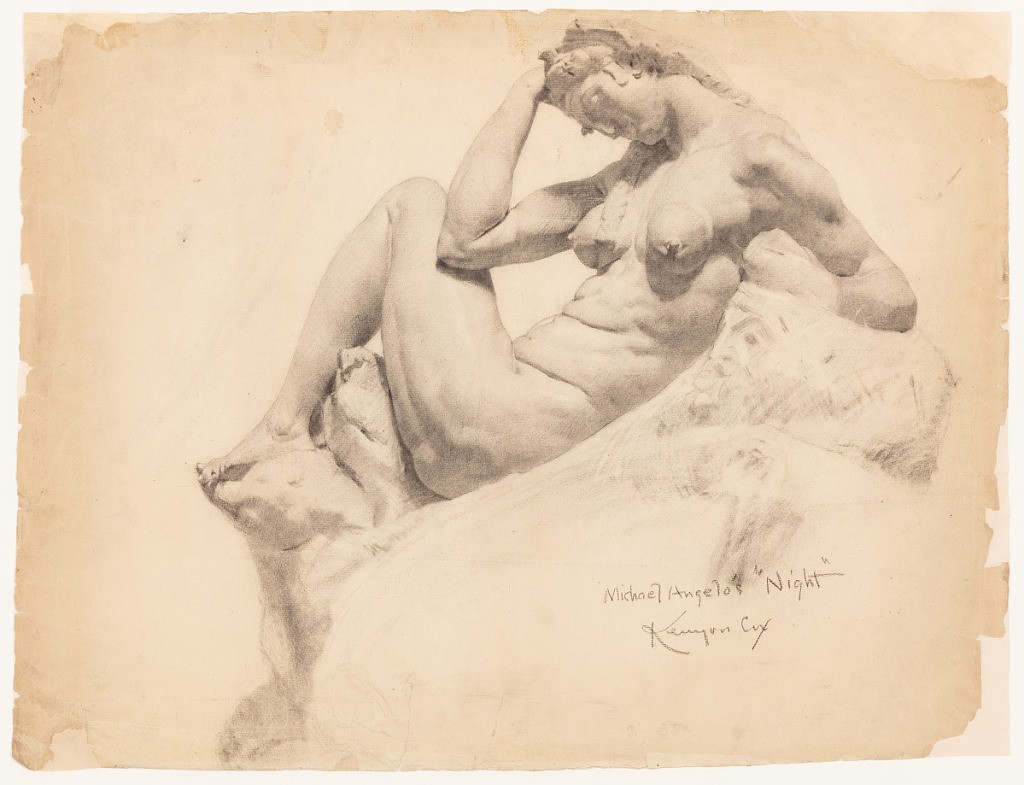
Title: Study of Michelangelo's "Night"
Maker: Kenyon Cox, American, 1856–1919
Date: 1879
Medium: Charcoal and graphite on cream laid paper
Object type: Drawing
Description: Study of a marble sculpture of a nude female figure.  The figure is seated, facing towards the left, and leaning back towards the right. Her forehead rests on her right hand, and her right elbow rest on her left knee, which is bent.